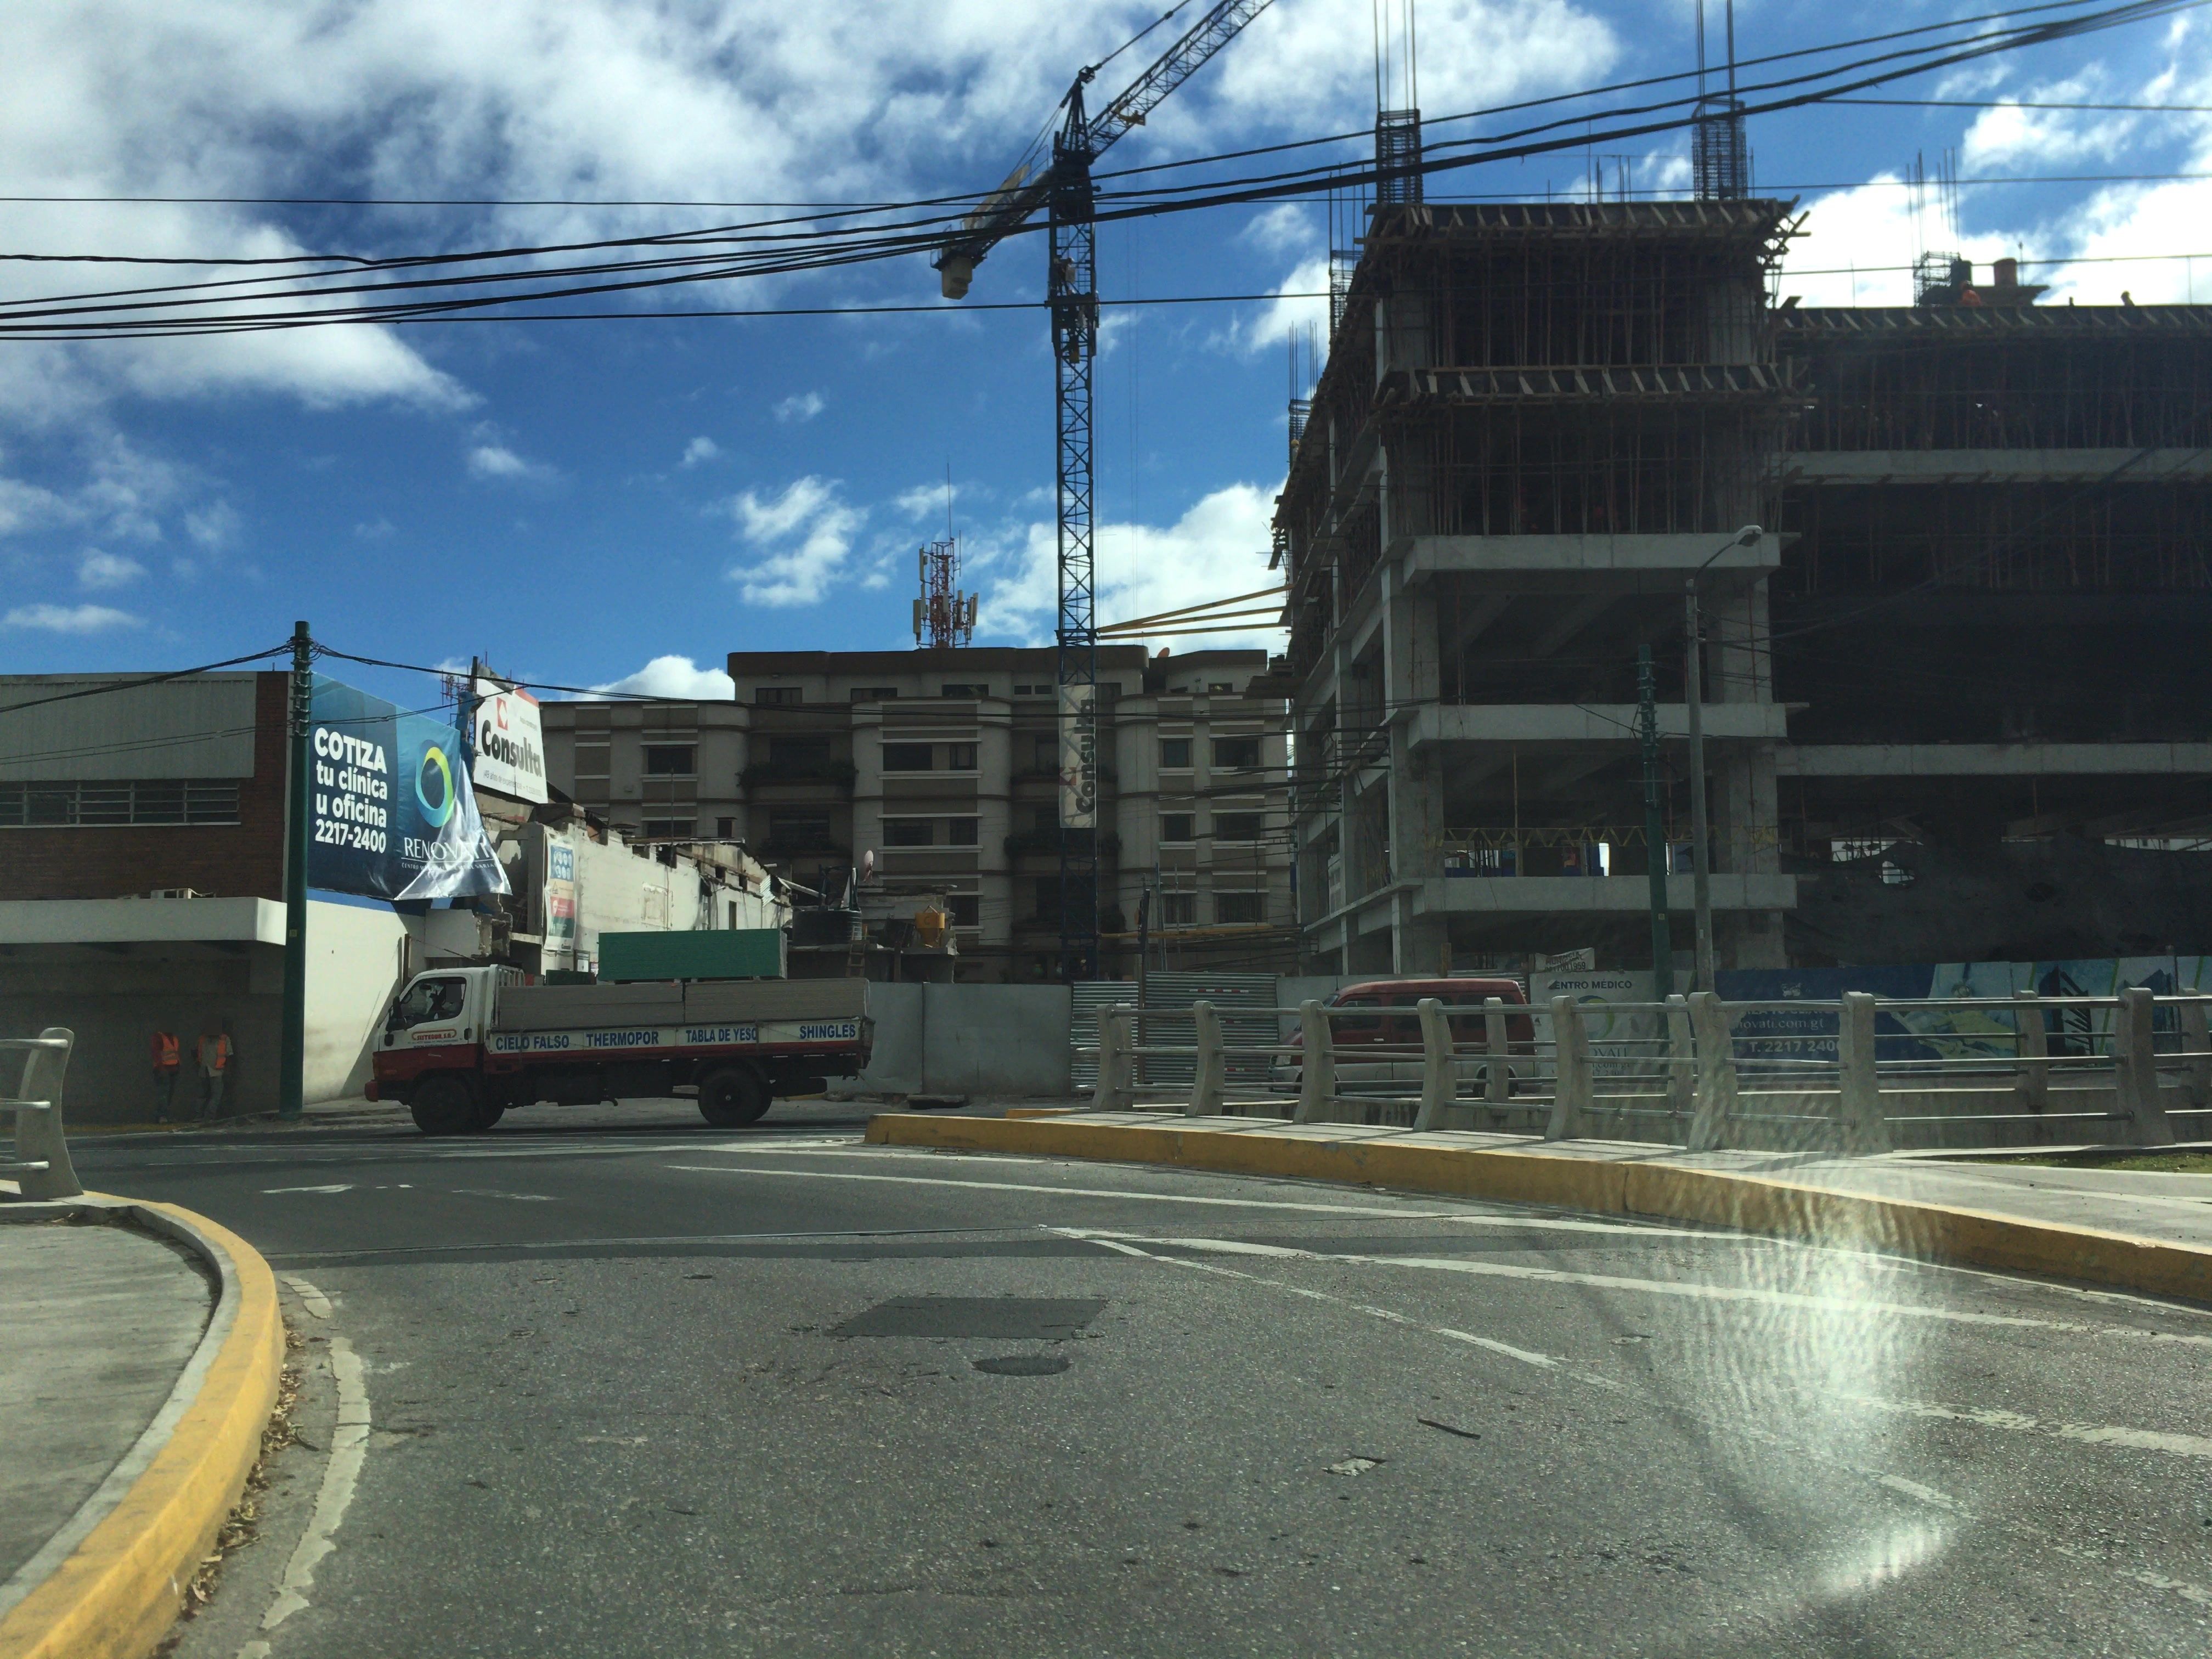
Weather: cloudy
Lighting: day
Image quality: good
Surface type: driving surface
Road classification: secondary_link, tertiary
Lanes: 1
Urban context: urban centre
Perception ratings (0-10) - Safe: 0.73, Lively: 1.05, Beautiful: 1.93, Boring: 2.46, Depressing: 6.74, Wealthy: 2.23